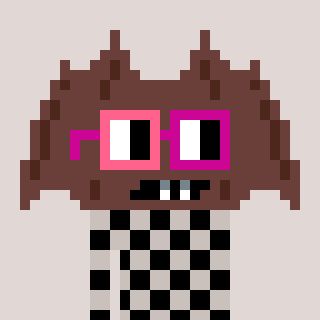
a pixel art character with square pink and red glasses, a bat-shaped head and a foggrey-colored body on a warm background